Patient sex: M
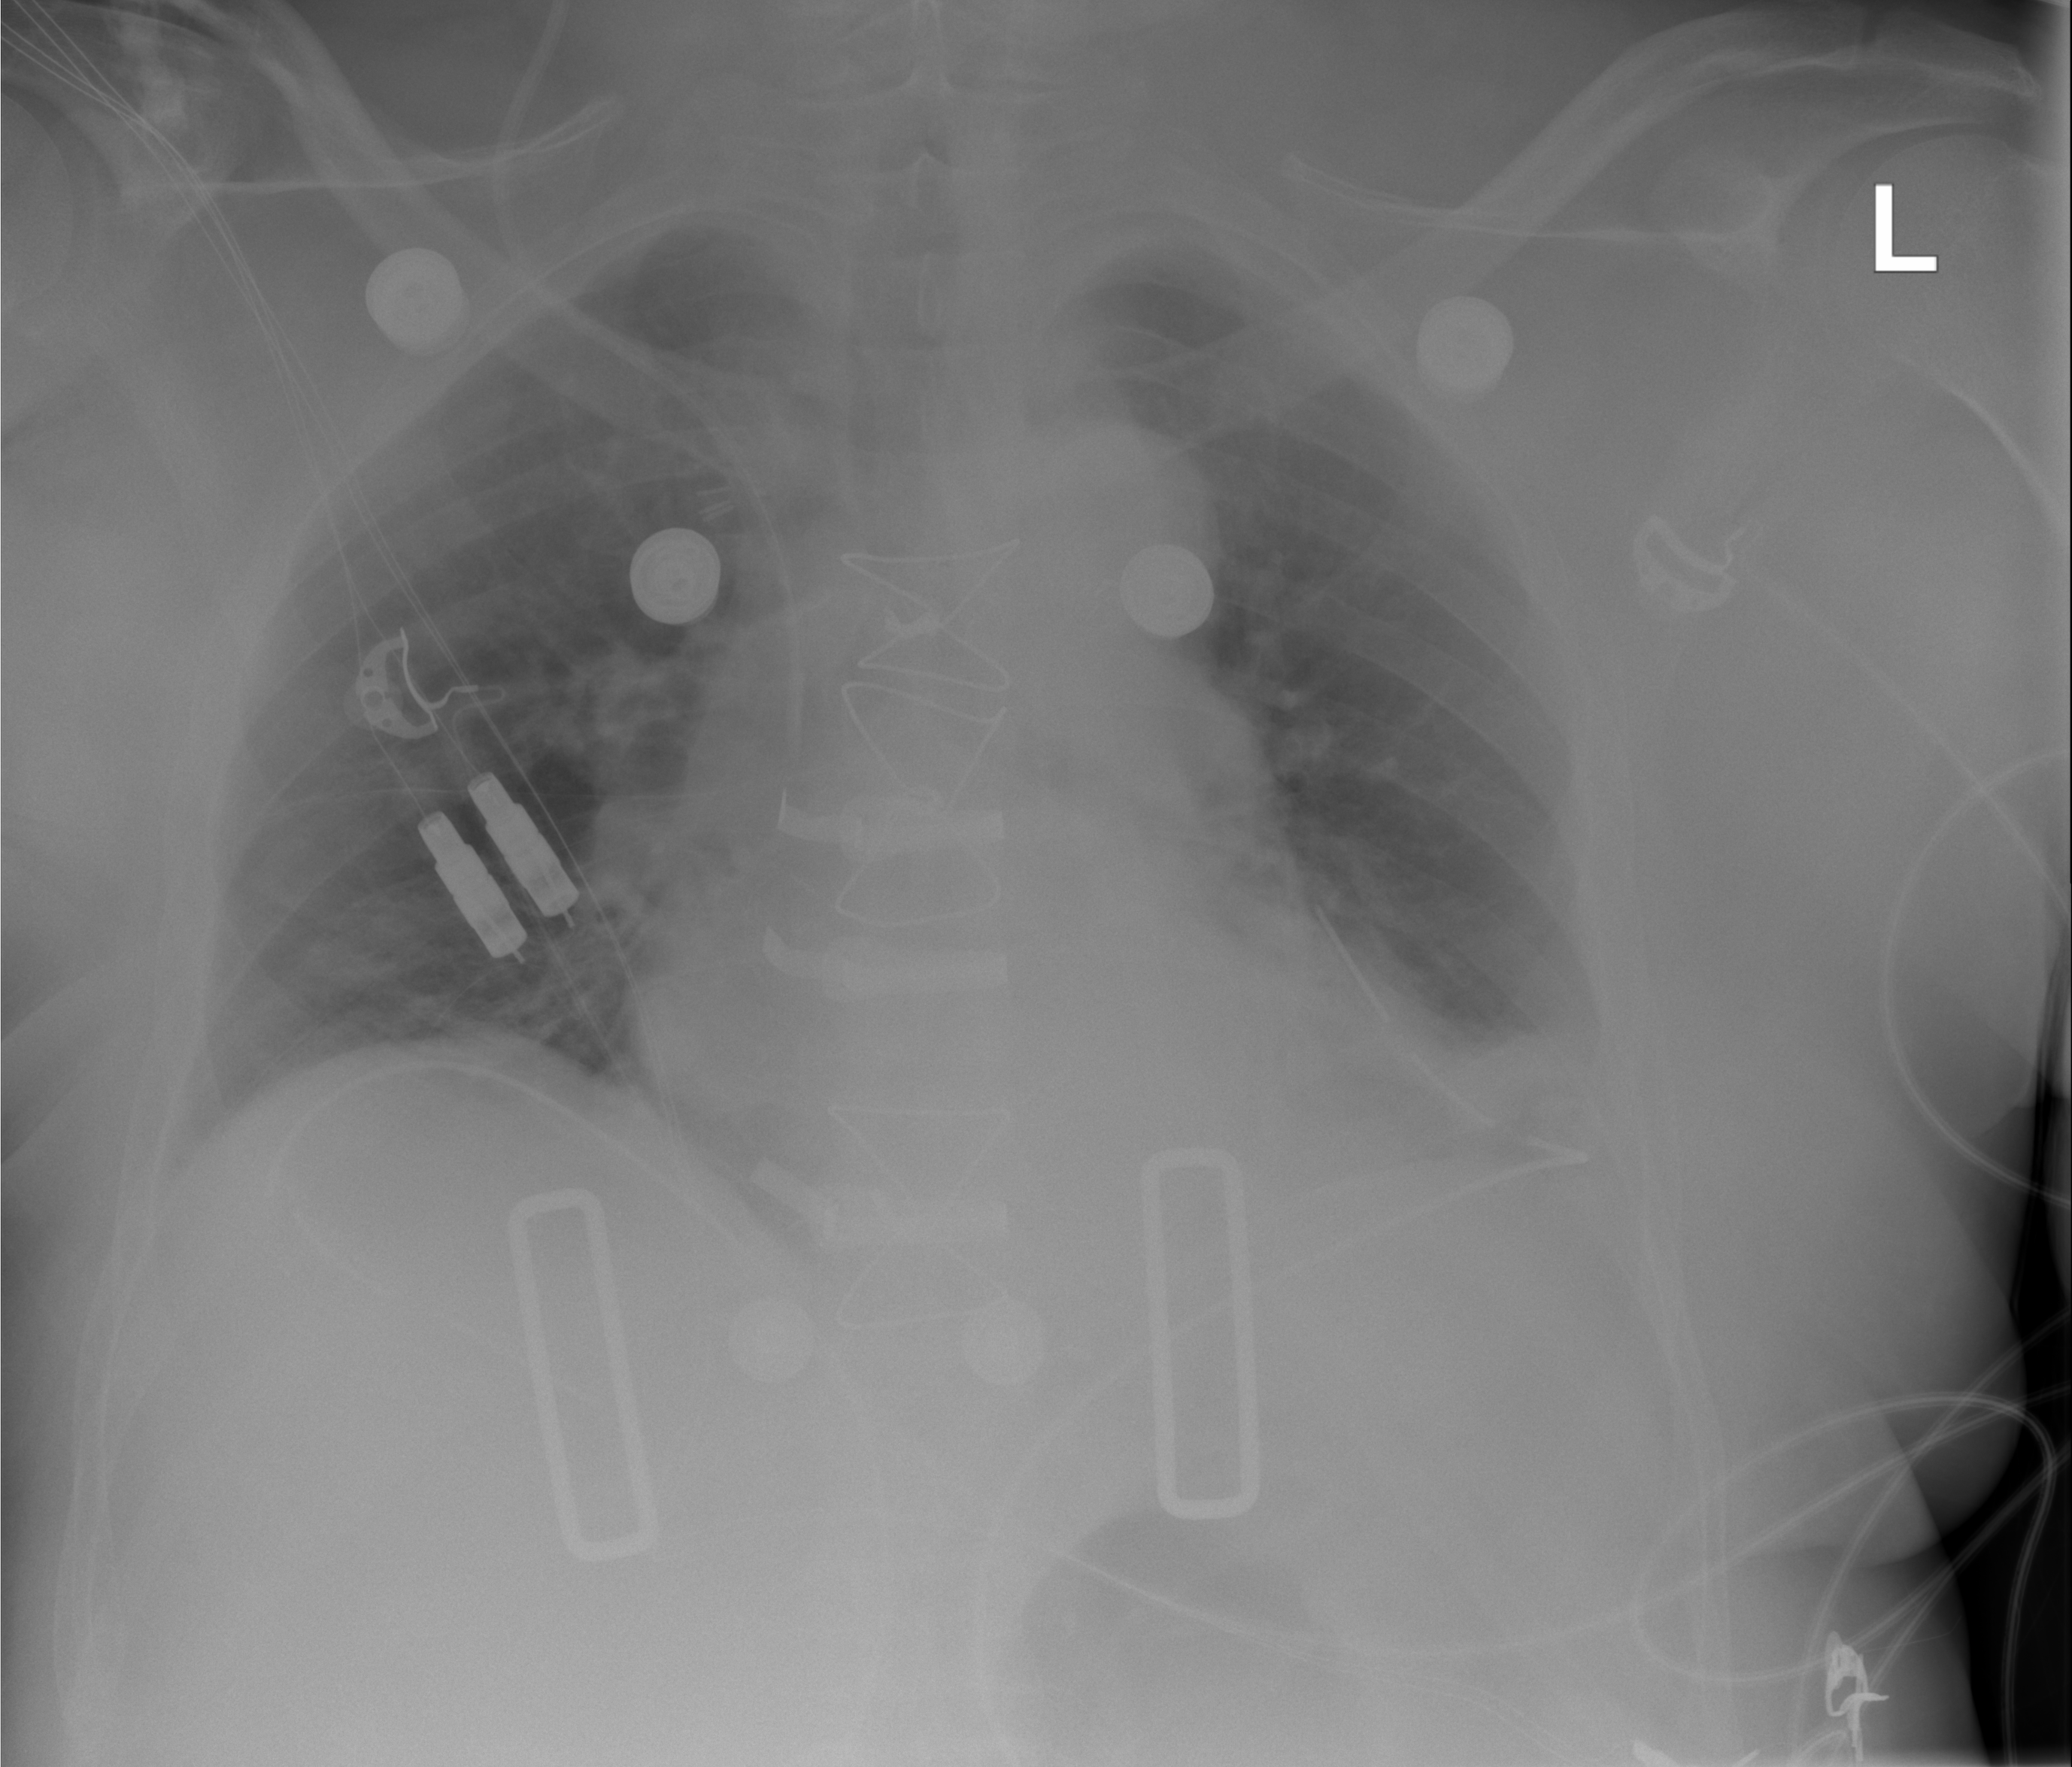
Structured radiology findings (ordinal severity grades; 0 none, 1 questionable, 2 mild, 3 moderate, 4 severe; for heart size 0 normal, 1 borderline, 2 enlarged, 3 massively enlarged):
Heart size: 2
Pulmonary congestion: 2
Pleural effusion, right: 0
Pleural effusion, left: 2
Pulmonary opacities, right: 0
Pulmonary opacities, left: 0
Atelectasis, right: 2
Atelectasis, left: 2